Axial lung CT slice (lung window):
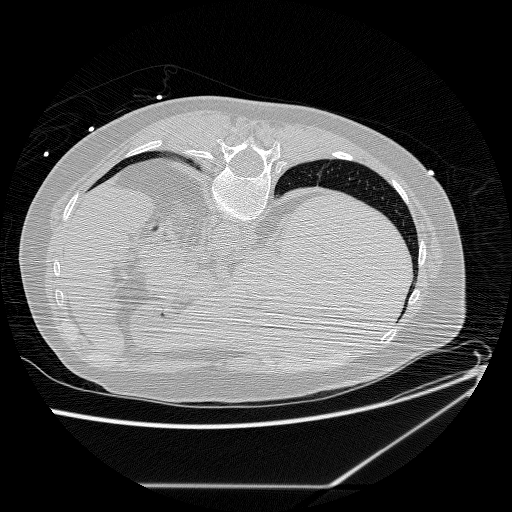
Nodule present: no